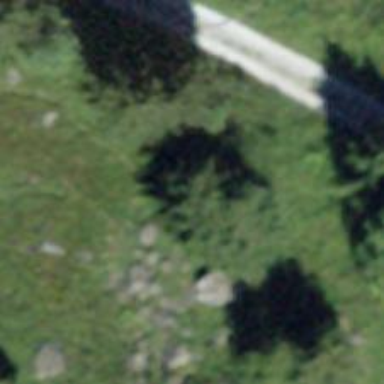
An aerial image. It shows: Needle-leaved tree in its natural environment.